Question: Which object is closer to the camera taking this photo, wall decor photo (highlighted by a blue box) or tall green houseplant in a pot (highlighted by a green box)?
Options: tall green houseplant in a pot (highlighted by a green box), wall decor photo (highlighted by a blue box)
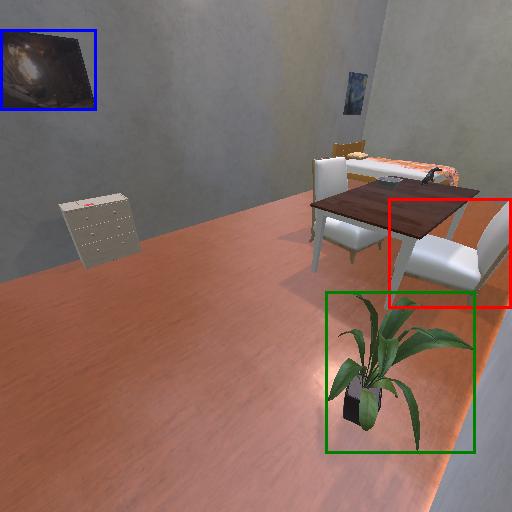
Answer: tall green houseplant in a pot (highlighted by a green box)